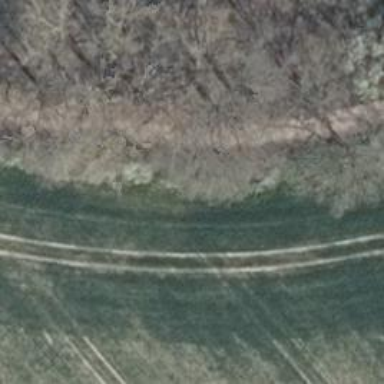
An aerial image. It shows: Row of trees in natural setting.